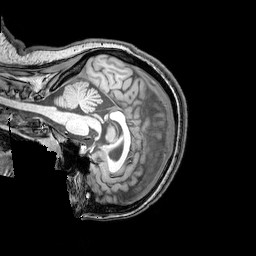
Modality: T1w
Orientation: sagittal
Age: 25
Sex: female
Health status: healthy
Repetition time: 0.081 s
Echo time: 0.037 s